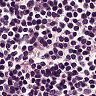
Metastatic tissue present: no